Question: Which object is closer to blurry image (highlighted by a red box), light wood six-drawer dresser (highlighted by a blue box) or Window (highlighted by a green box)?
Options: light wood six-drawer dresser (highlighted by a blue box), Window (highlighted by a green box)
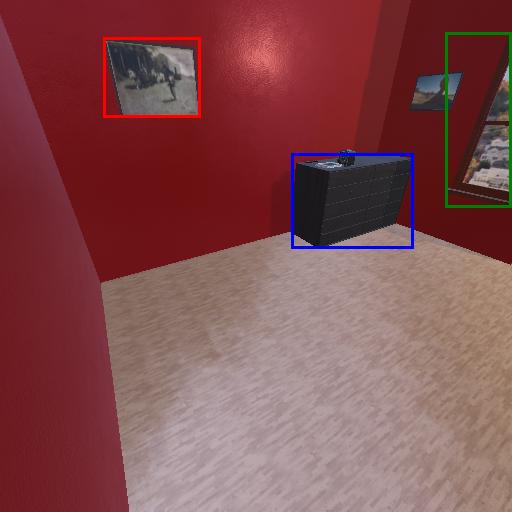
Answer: light wood six-drawer dresser (highlighted by a blue box)